Field crop: maize
Growth stage: 2
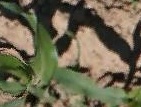
Species: maize